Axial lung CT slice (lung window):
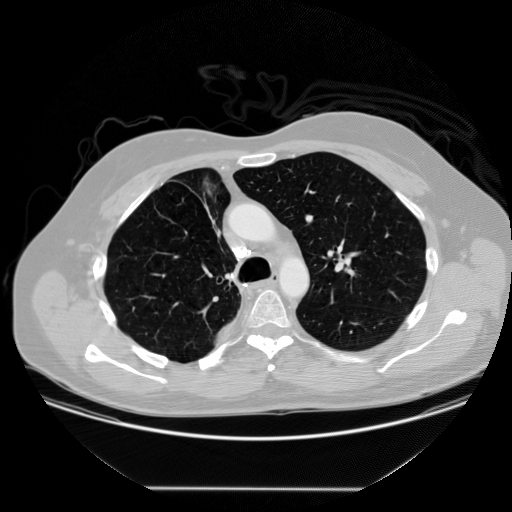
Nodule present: no